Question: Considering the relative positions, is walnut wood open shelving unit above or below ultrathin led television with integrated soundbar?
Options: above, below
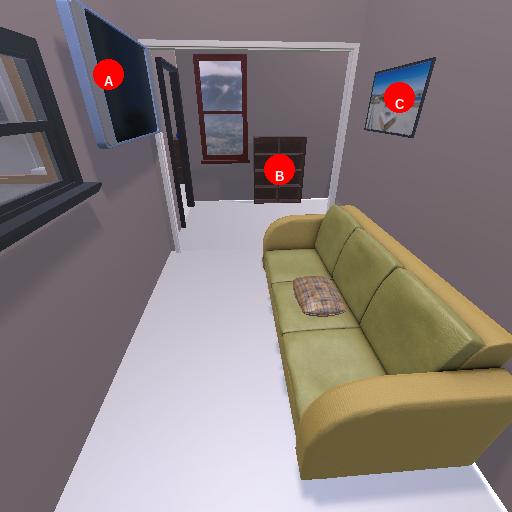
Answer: above